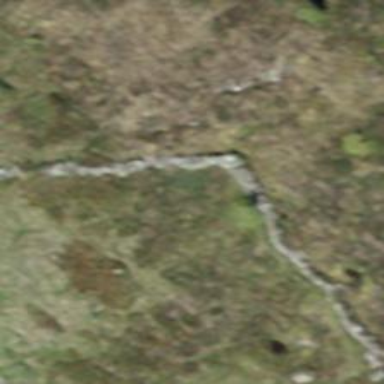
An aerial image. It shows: Wall is shown in the image.